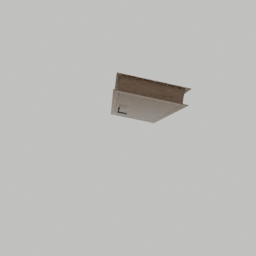
Label: architecture